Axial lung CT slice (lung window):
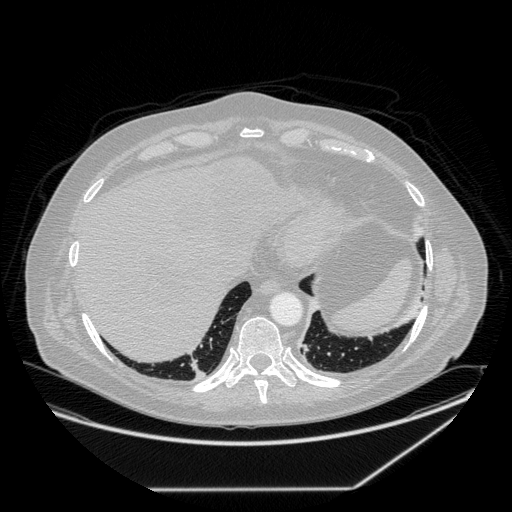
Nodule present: no